一年级 · 计数
图完成下题。

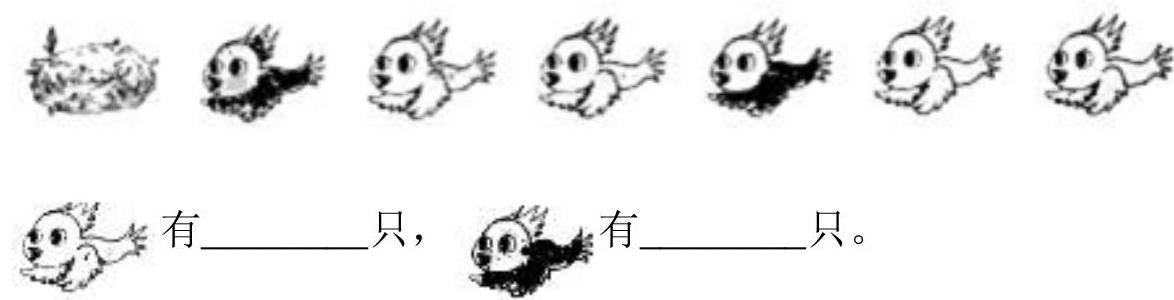
答案: 4 ; 2$